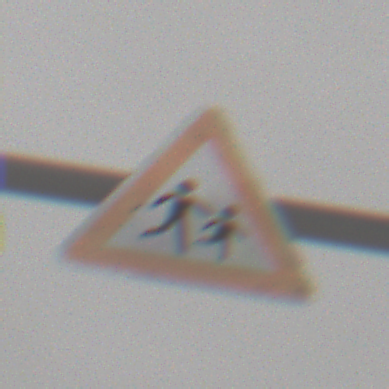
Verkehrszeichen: KinderLinks
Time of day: MorningAfternoon
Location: Outdoor (Nature)
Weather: Overcast
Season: Winter
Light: Natural